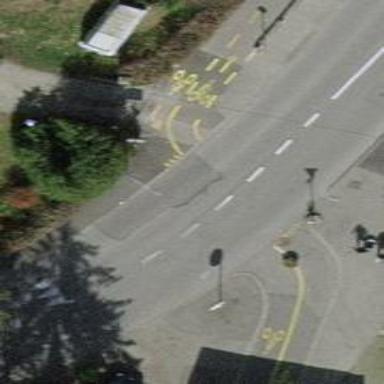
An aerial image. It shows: Asphalt cycleway.